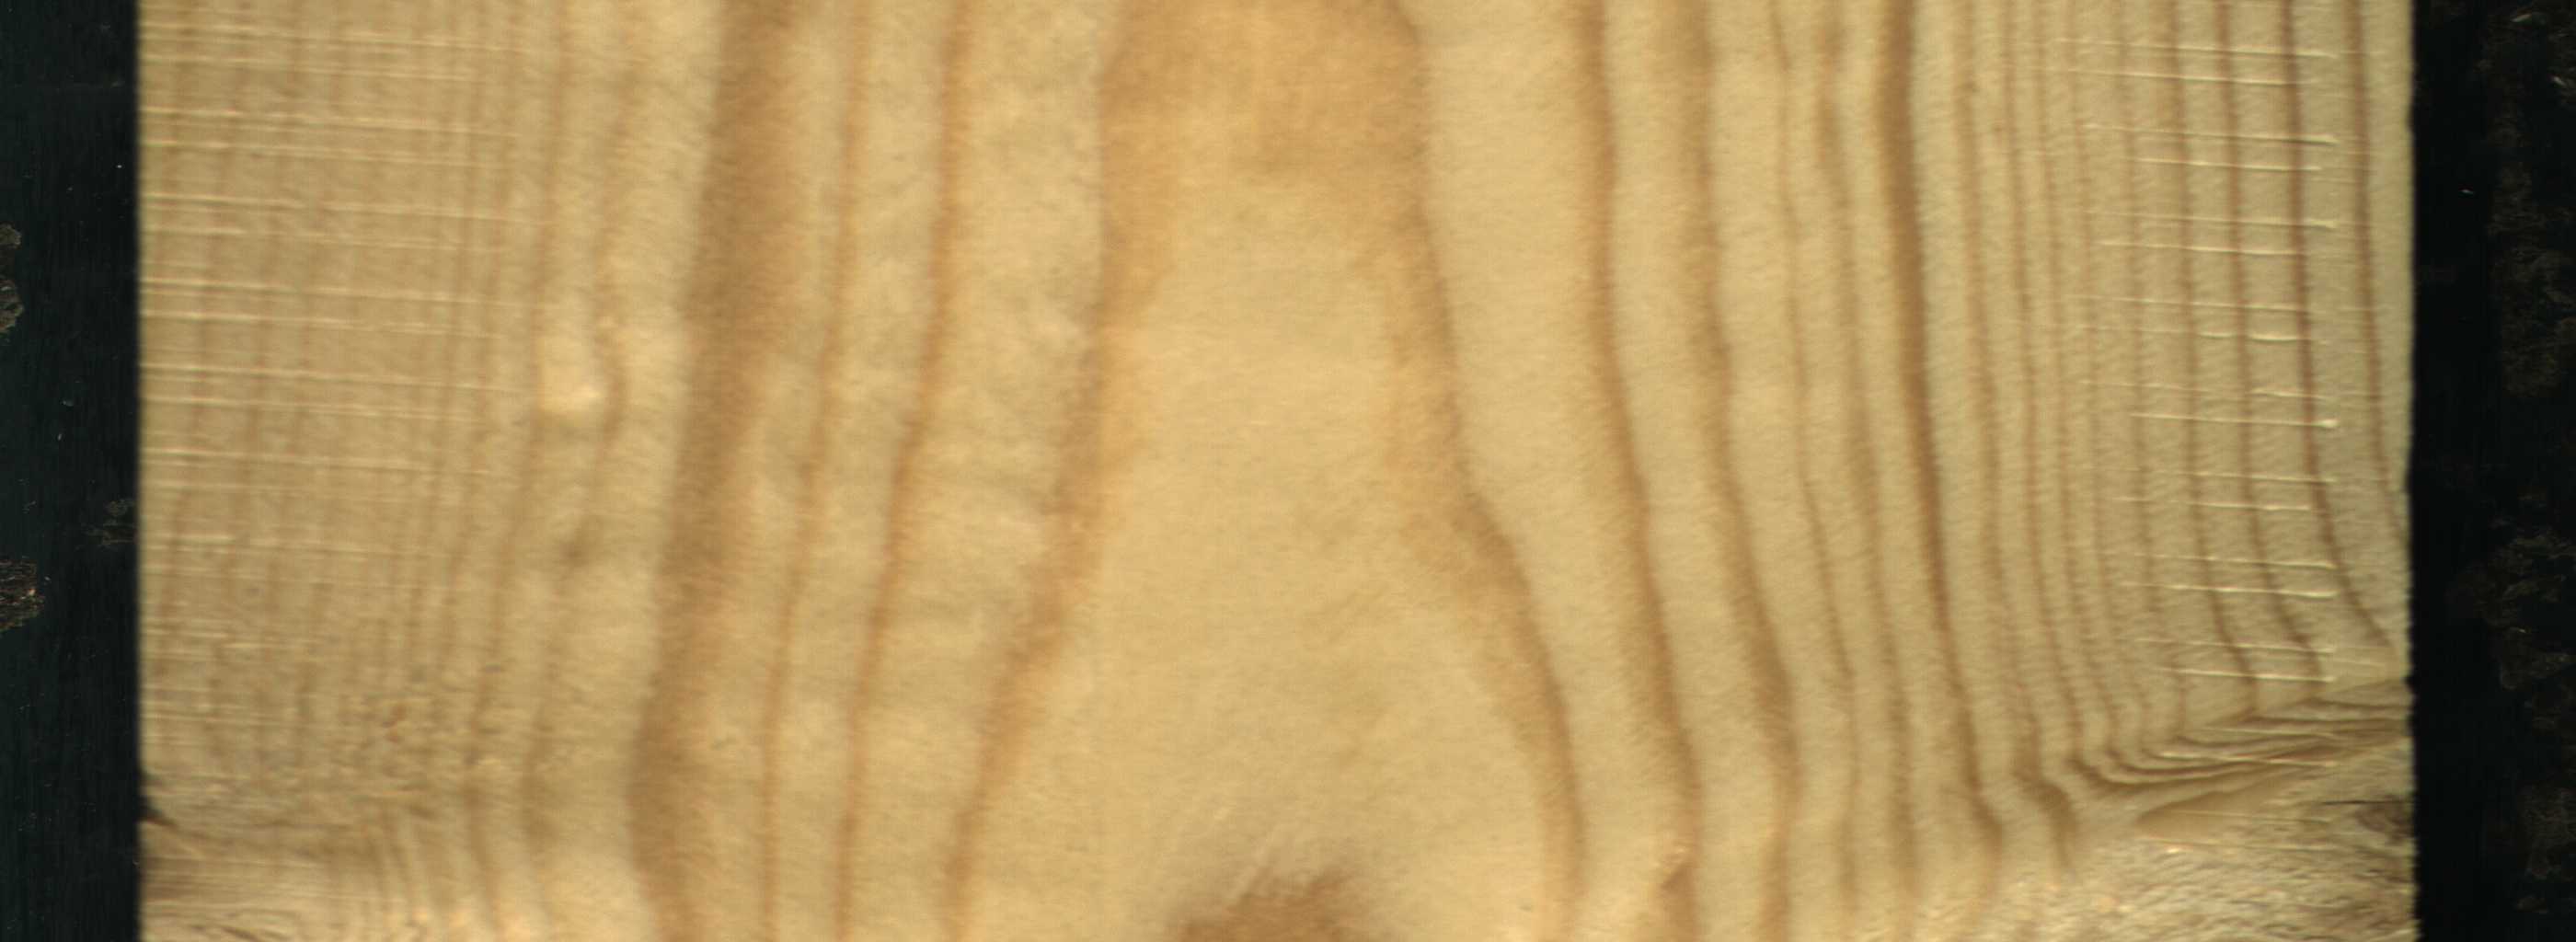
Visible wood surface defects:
Quartzity
Live_Knot
Live_Knot